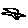
Label: bird